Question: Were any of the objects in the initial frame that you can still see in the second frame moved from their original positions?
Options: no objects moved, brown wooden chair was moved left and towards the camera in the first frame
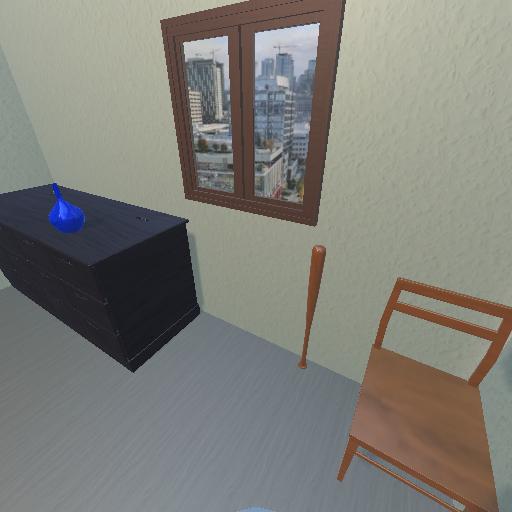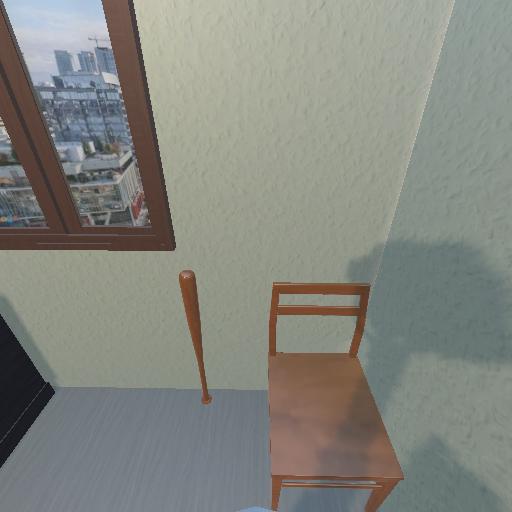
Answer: no objects moved